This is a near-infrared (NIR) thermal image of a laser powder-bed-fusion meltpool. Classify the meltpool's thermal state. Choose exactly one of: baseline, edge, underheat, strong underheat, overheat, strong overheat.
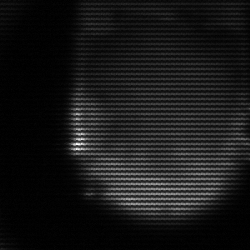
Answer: edge